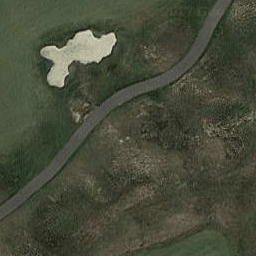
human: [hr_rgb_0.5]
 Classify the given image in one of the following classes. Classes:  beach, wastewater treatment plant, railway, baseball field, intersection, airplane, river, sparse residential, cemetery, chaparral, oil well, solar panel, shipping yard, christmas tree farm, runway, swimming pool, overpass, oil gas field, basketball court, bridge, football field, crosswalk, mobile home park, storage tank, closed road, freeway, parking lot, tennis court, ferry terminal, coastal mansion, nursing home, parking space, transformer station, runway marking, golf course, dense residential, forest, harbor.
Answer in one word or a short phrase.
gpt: golf course